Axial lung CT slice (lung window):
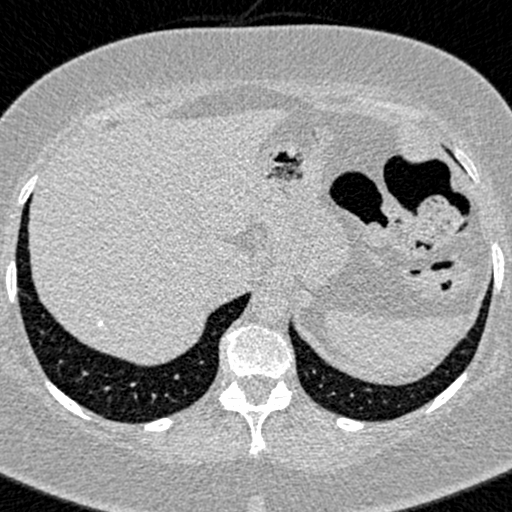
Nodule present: no